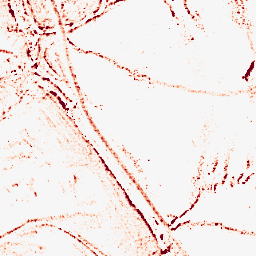
Category: morphological
Decomposition family: morphological_square
Decomposition parameters: operation: opening
size: 5
Upsampling method: sinc_hamming
Upsampling parameters: scale: 8
kernel_size: 8
Upsampling scale: 8